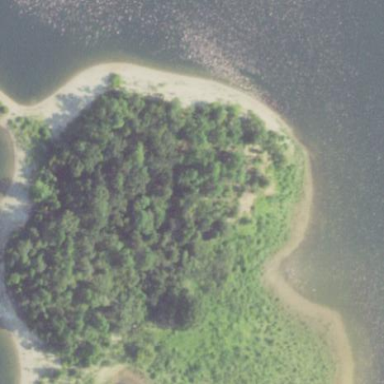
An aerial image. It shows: Islet surrounded by forest.